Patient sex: F
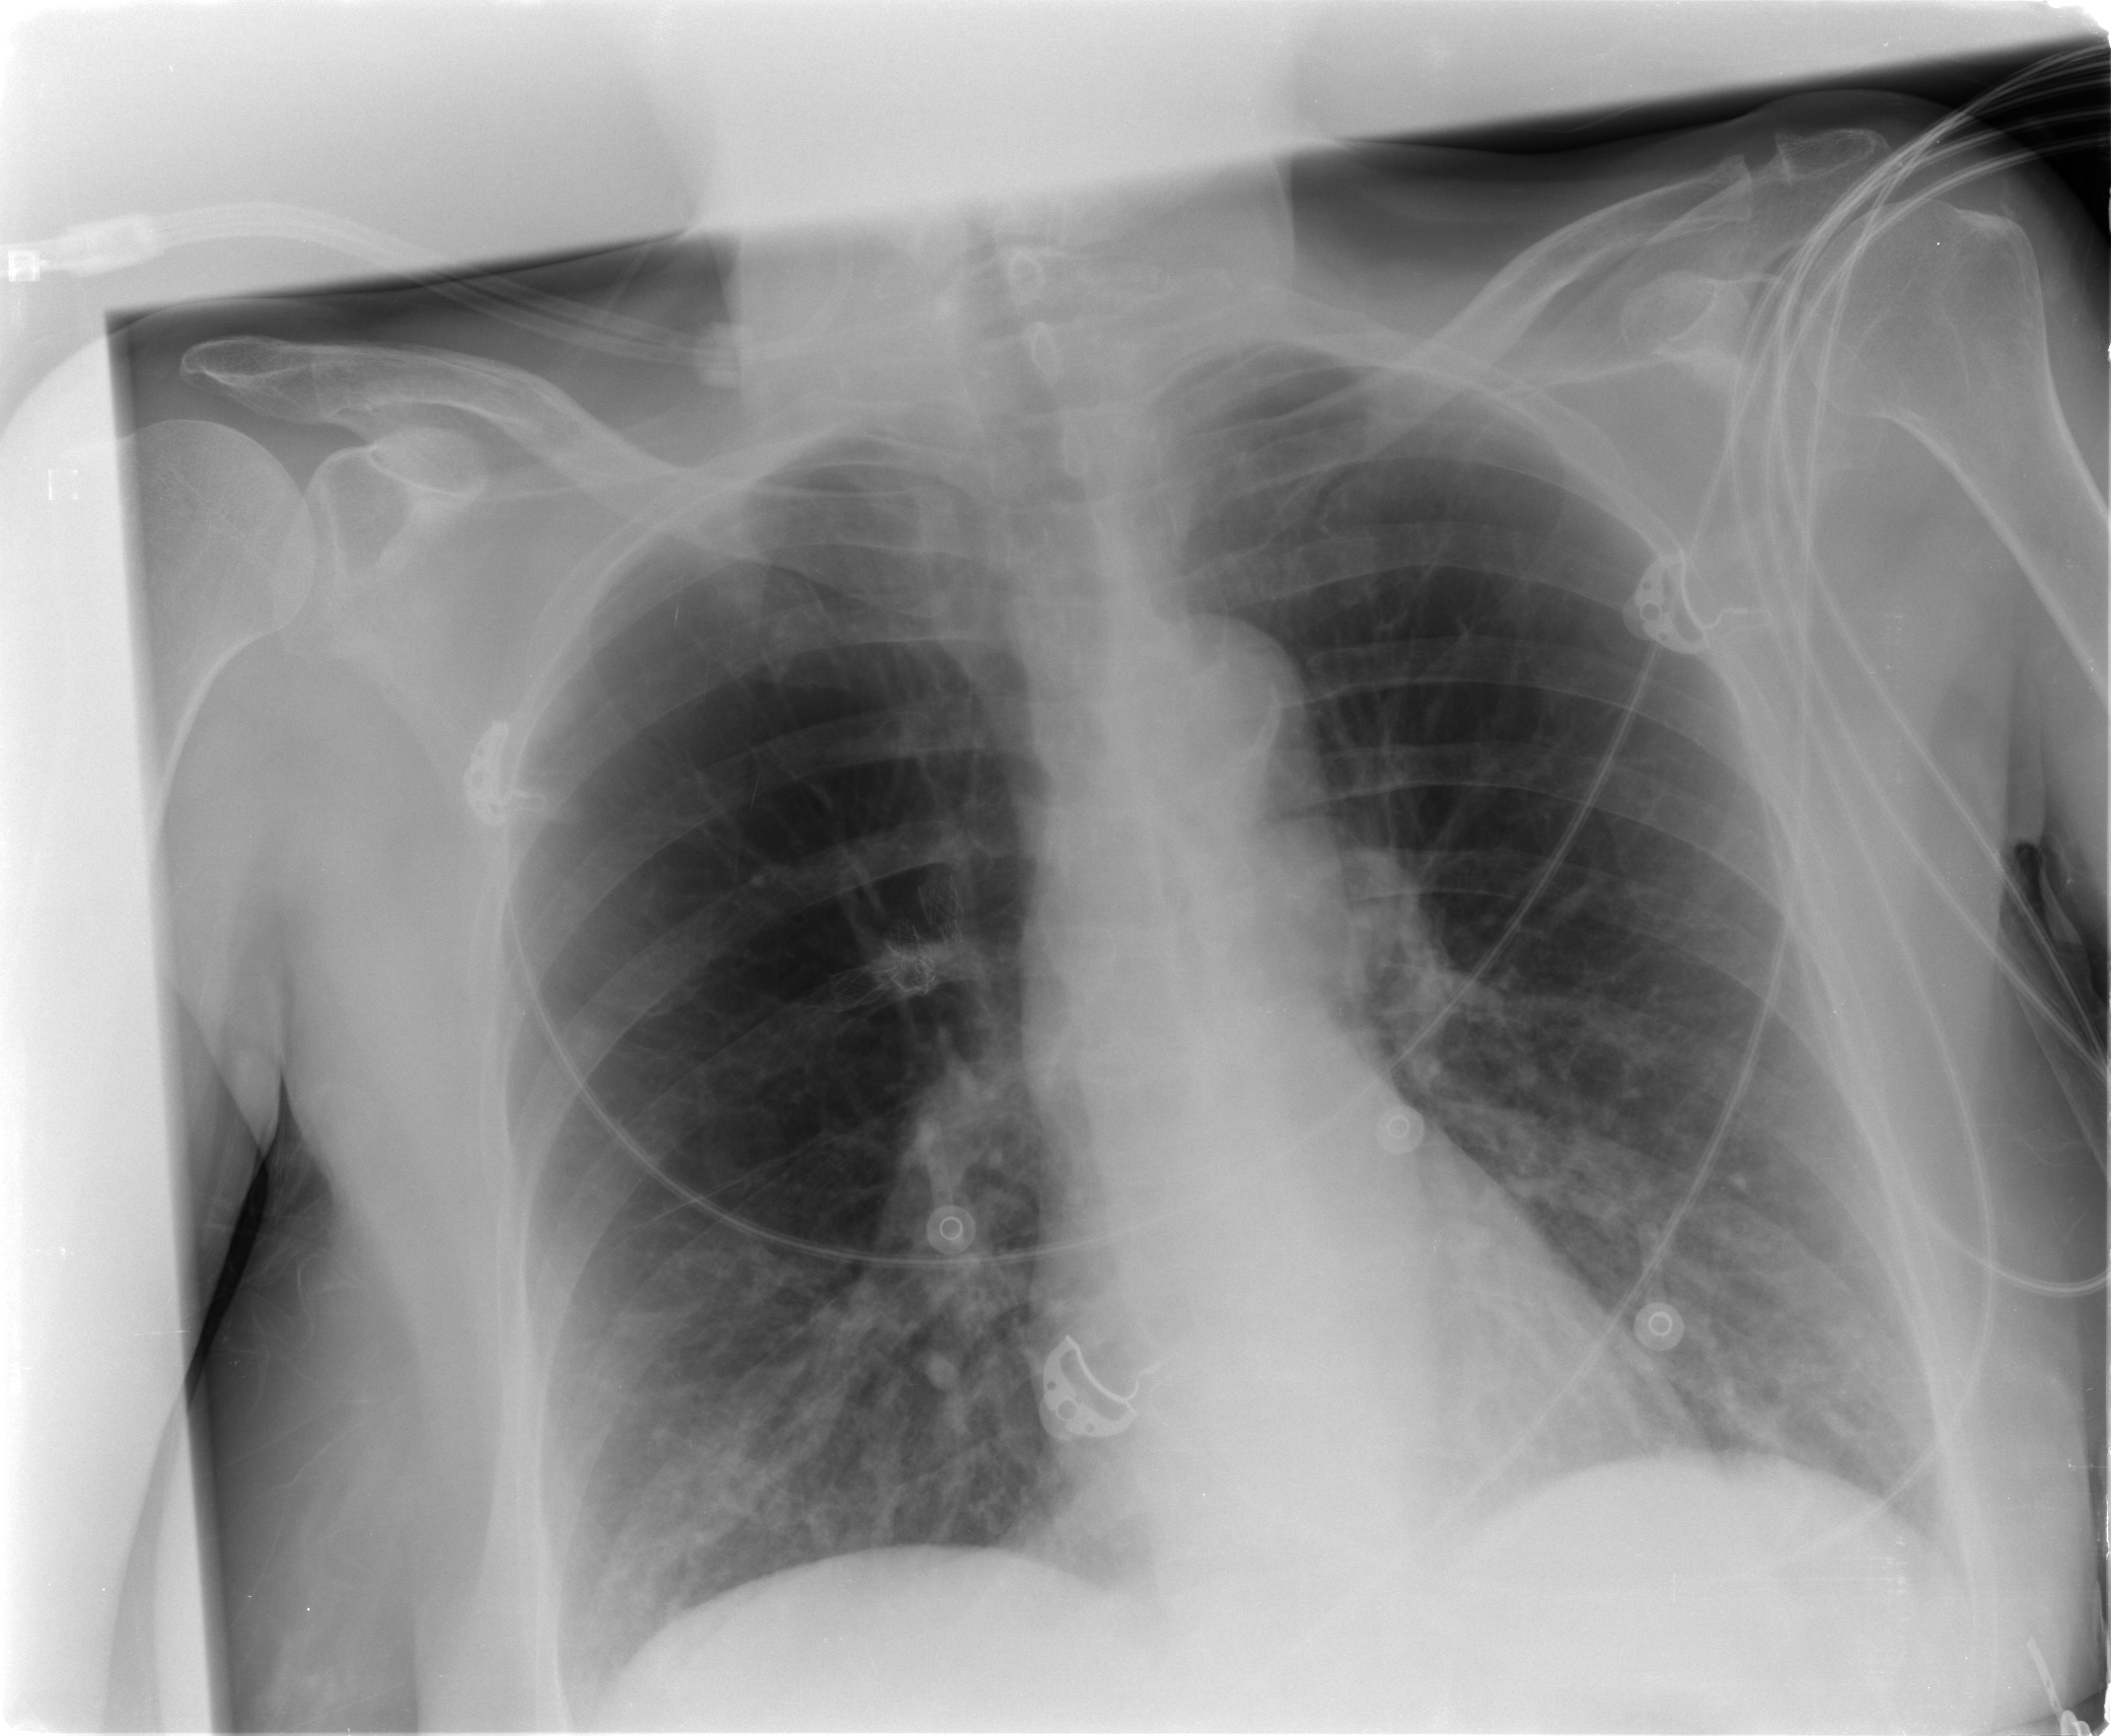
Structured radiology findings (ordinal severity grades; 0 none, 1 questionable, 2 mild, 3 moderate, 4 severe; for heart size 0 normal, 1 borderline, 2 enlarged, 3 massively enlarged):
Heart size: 0
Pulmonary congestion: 0
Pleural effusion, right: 0
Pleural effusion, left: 0
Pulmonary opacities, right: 0
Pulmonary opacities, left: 0
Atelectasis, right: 2
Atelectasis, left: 2